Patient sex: M
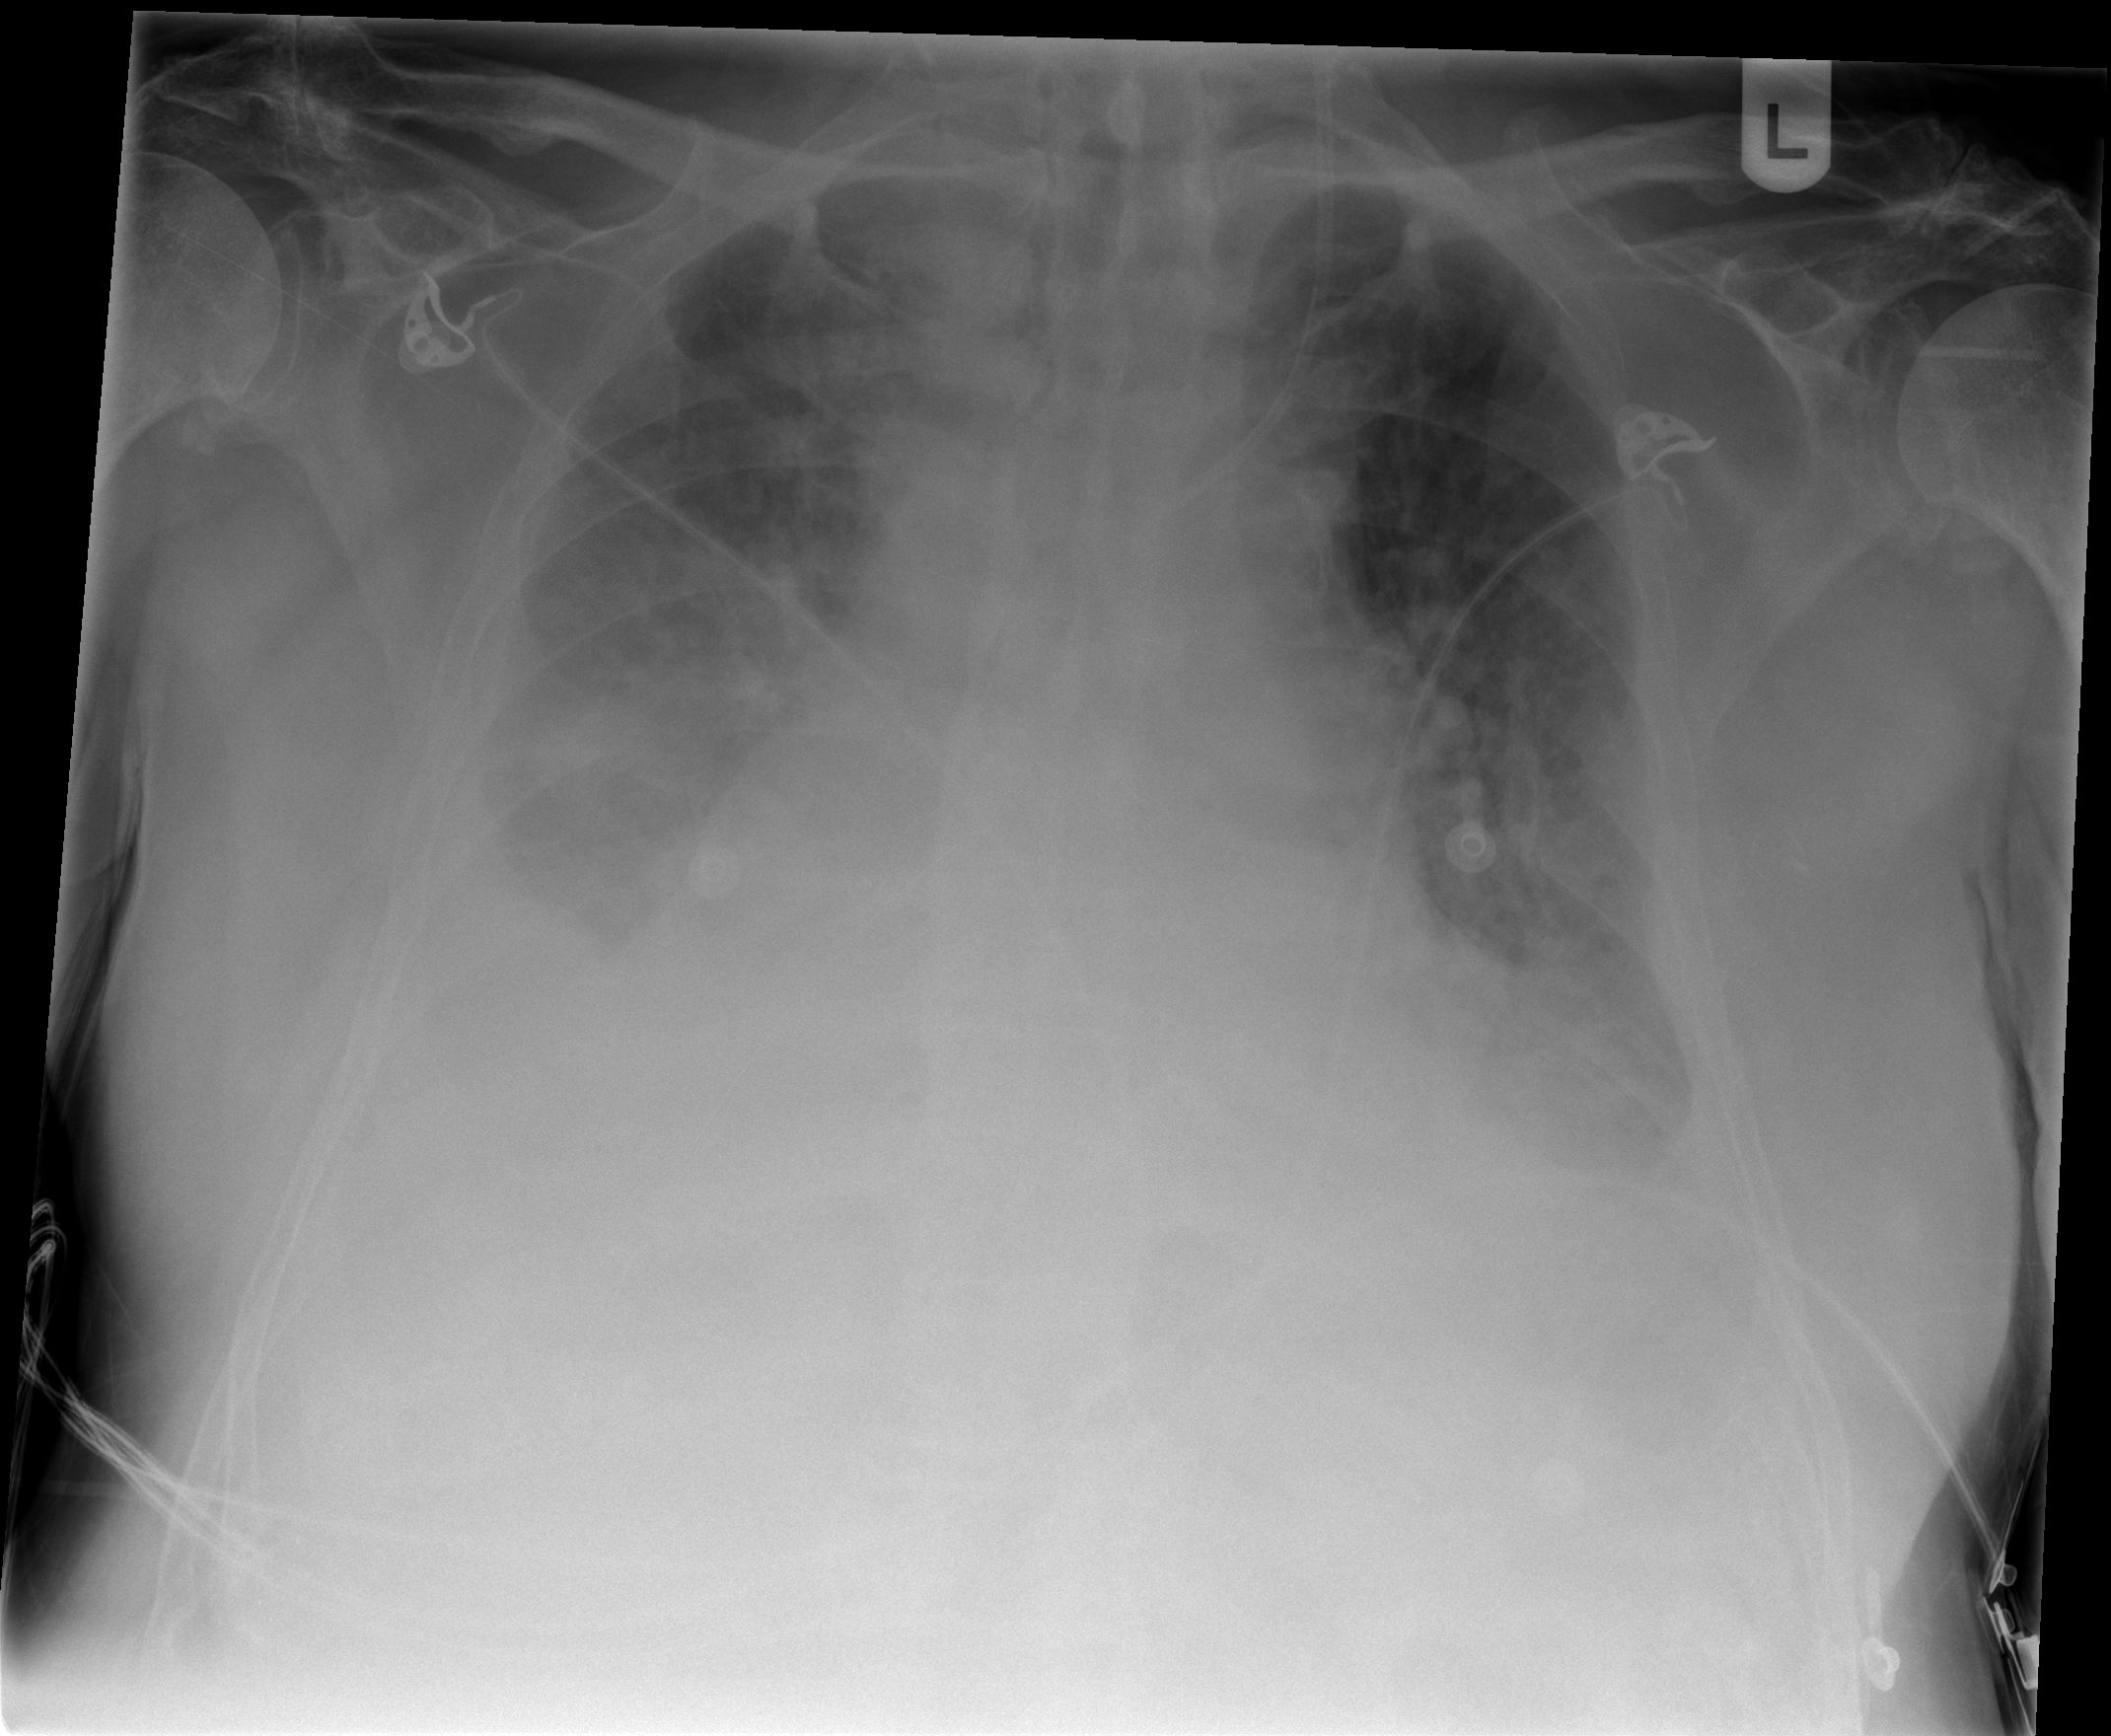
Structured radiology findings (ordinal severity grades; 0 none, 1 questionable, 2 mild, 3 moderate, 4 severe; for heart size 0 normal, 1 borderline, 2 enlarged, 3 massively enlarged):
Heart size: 2
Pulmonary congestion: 3
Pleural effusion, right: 3
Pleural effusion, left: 2
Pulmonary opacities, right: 2
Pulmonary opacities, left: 2
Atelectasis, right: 2
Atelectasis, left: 2